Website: macys
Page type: delivery-shipping
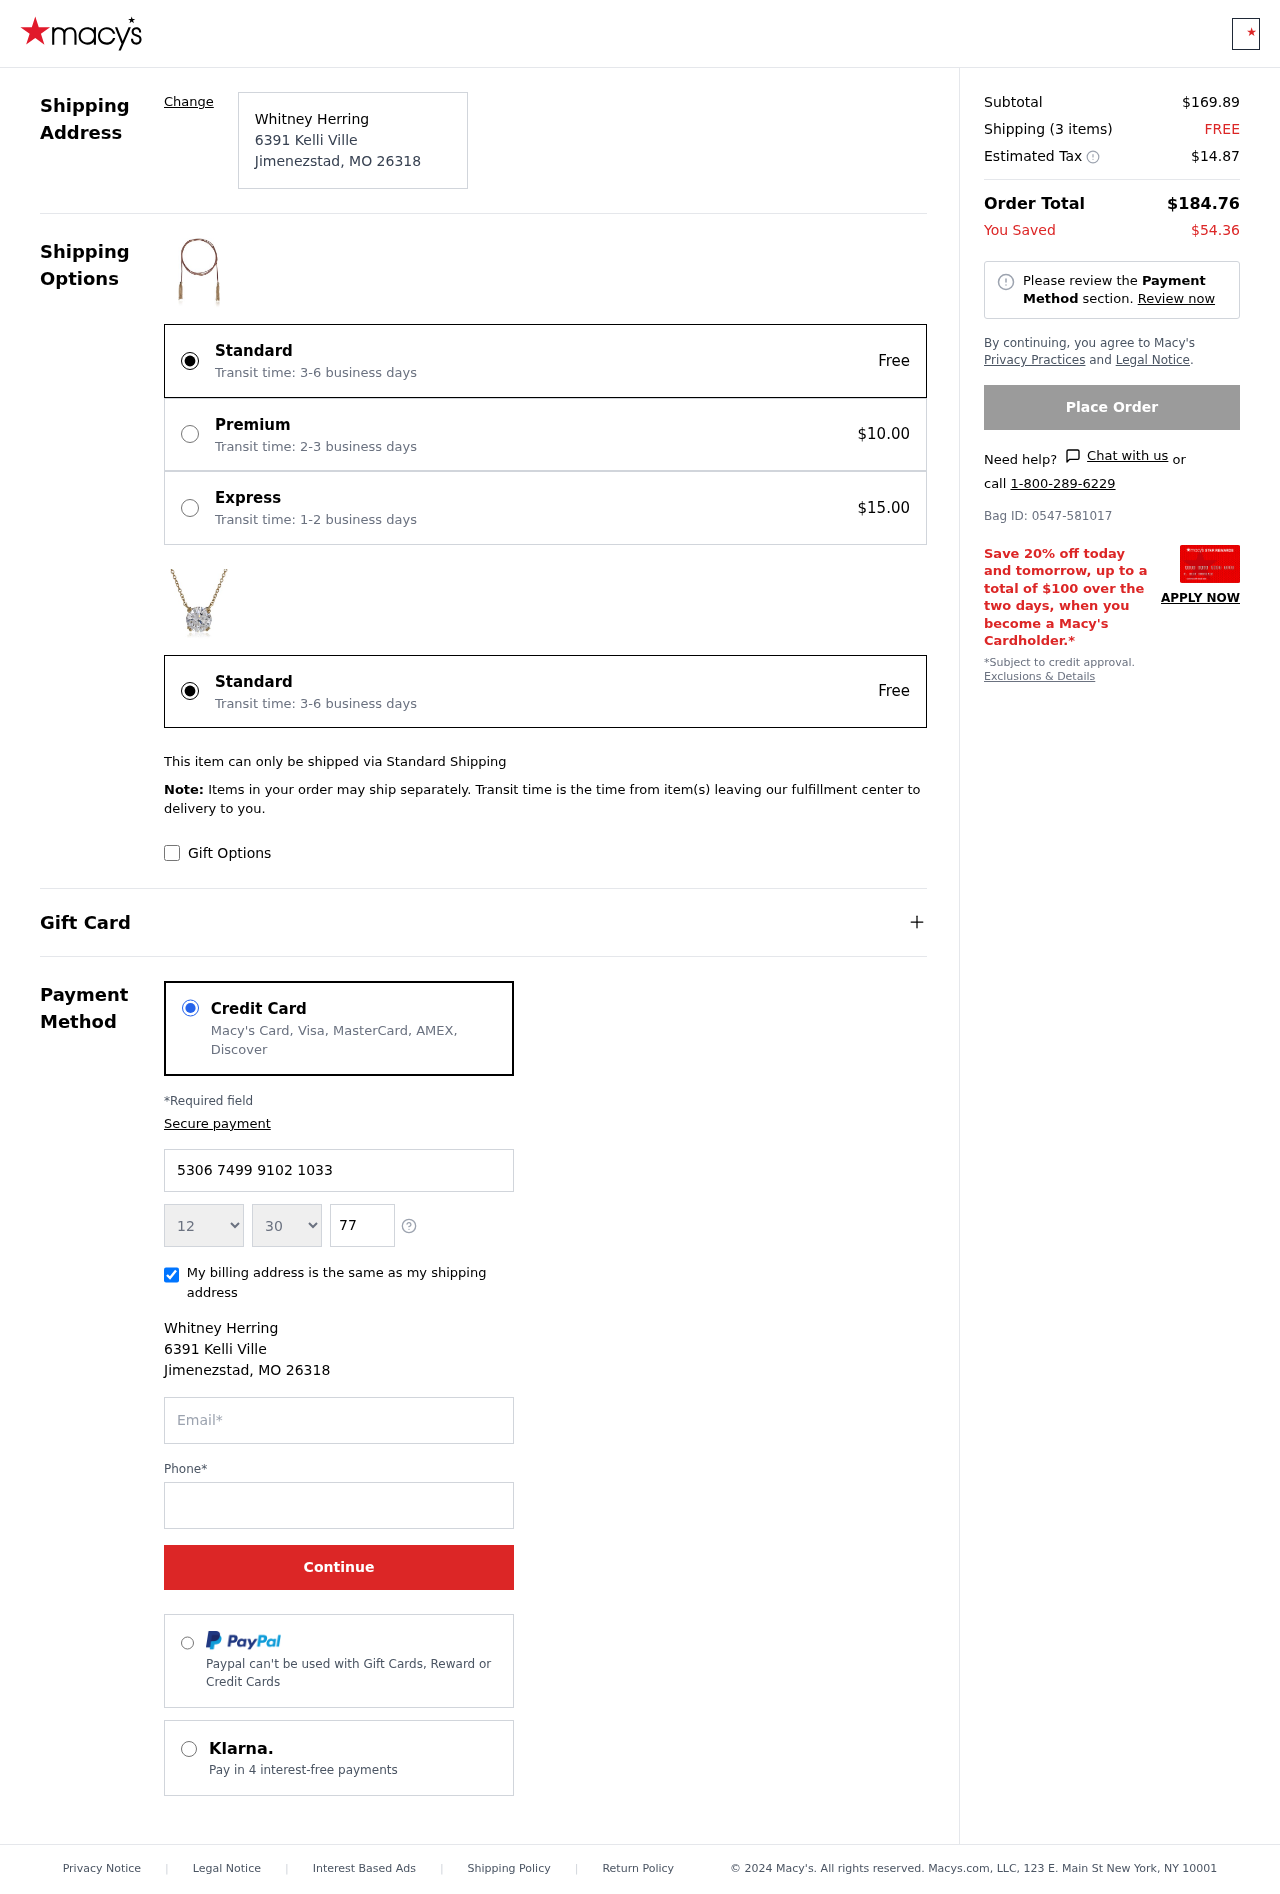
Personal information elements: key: PII_CARD_EXPIRY_MONTH
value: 12
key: PII_CARD_EXPIRY_YEAR
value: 30
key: PII_CITY
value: Jimenezstad
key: PII_CITY_STATE_ZIP
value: Jimenezstad, MO 26318
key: PII_FULLNAME
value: Whitney Herring
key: PII_POSTCODE
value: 26318
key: PII_STATE_ABBR
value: MO
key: PII_STREET
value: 6391 Kelli Ville
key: PII_CARD_NUMBER
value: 5306 7499 9102 1033
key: PII_CARD_CVV
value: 777
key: PII_EMAIL
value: whitneyherring@gmail.com
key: PII_PHONE
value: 3335377995
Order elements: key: ORDER_SUBTOTAL
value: $169.89
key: ORDER_NUM_ITEMS
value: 3
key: ORDER_SHIPPING_COST
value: FREE
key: ORDER_TAX
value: $14.87
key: ORDER_TOTAL
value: $184.76
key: ORDER_SAVINGS
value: $54.36
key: ORDER_BAG_ID
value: Bag ID: 0547-581017